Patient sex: F
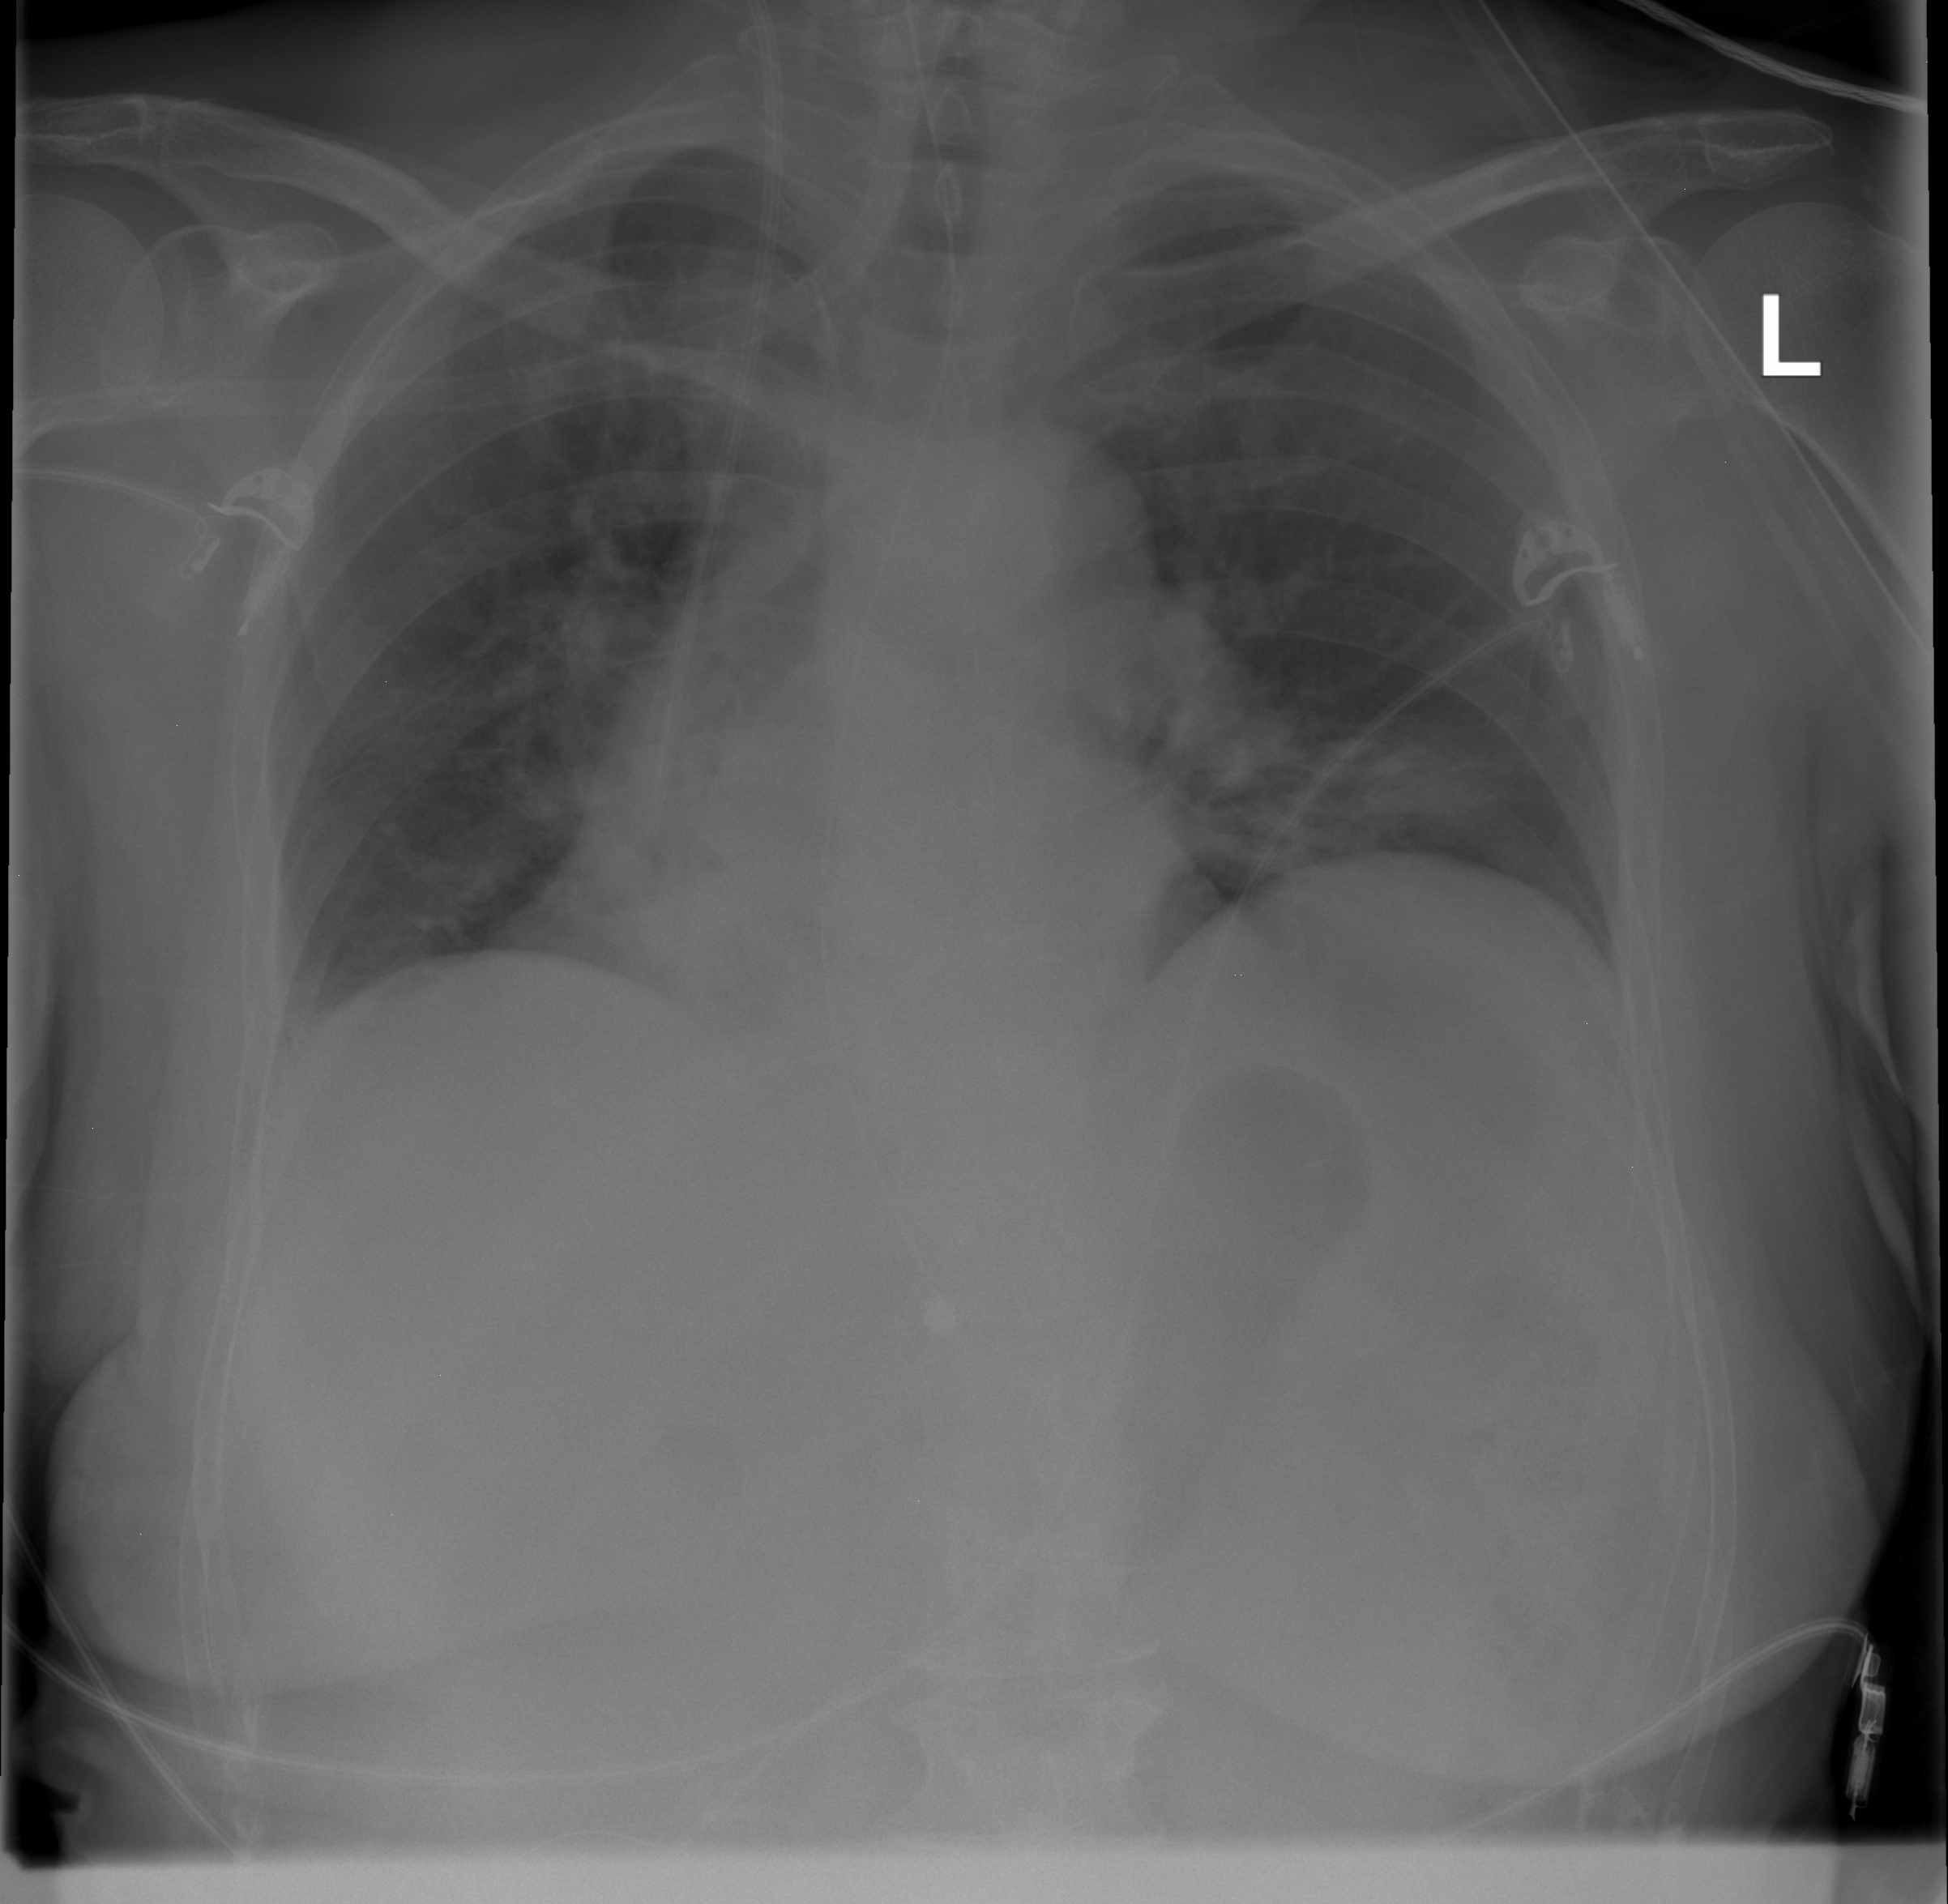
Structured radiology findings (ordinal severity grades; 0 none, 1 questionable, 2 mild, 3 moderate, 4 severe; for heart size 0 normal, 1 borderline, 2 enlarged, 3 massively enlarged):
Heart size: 0
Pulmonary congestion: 0
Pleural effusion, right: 1
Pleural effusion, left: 0
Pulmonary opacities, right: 0
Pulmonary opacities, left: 2
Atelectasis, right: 2
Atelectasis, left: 0